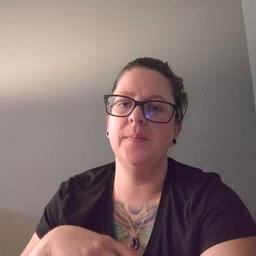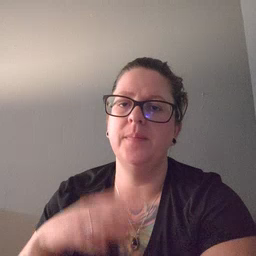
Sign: sun